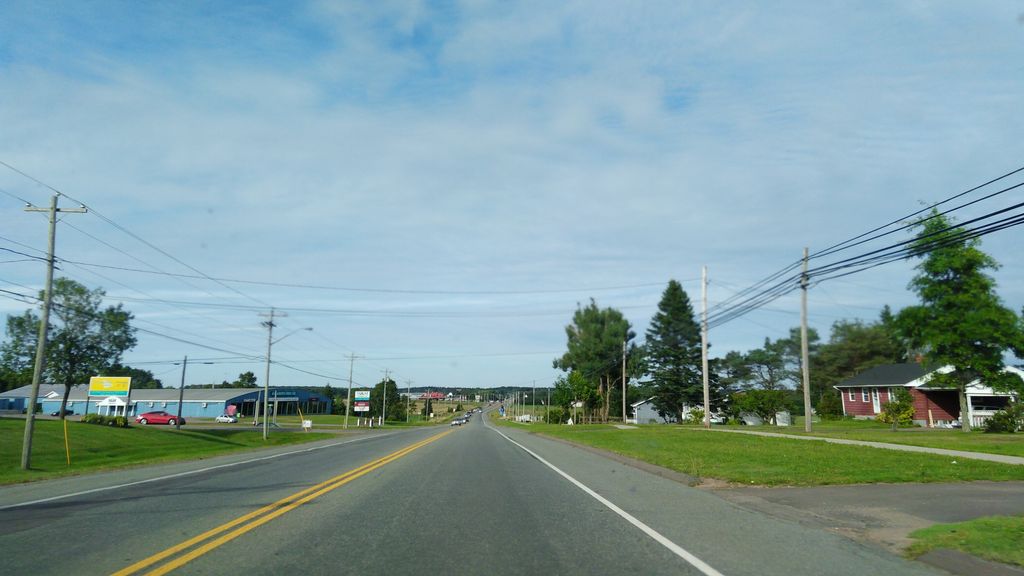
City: charlottetown